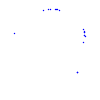
Particle: kaon